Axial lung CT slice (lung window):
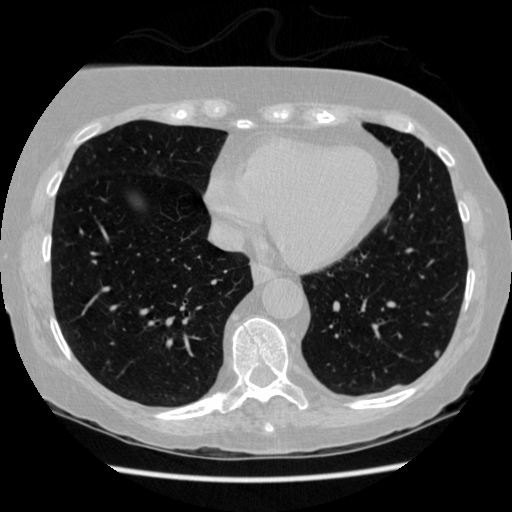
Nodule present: yes
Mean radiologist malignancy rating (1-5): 2.5